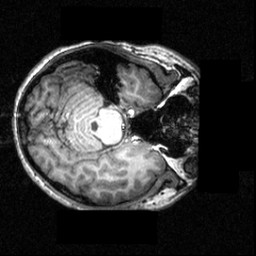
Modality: T1w
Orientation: axial
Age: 20
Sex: female
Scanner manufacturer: siemens
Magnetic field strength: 3.951 T
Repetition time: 1.5 s
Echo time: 0.00335 s